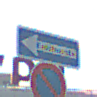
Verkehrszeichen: EinbahnstrasseLinksweisend
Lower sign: EingeschraenktesHalteverbot
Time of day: MorningAfternoon
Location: Outdoor (Suburban)
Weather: PartlyCloudy
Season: NotSpecified
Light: Natural